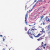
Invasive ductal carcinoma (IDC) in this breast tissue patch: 0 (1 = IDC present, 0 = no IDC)